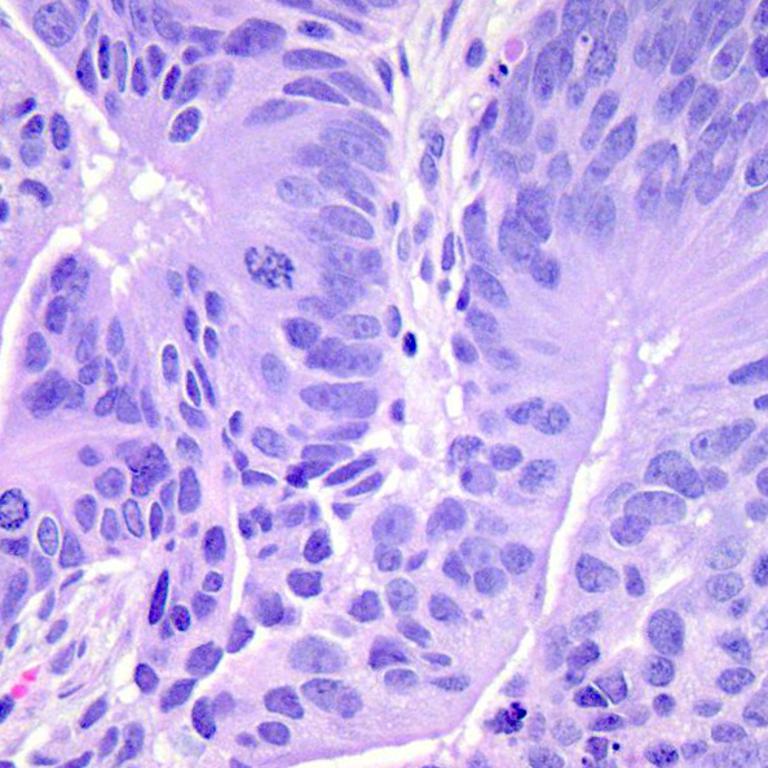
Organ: colon
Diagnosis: adenocarcinomas